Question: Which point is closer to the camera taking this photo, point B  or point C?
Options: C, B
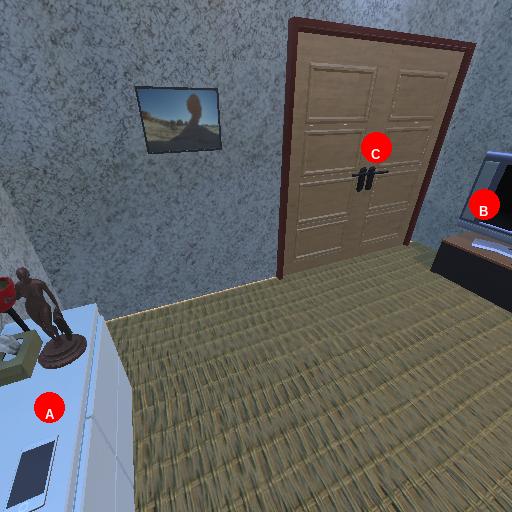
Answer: C